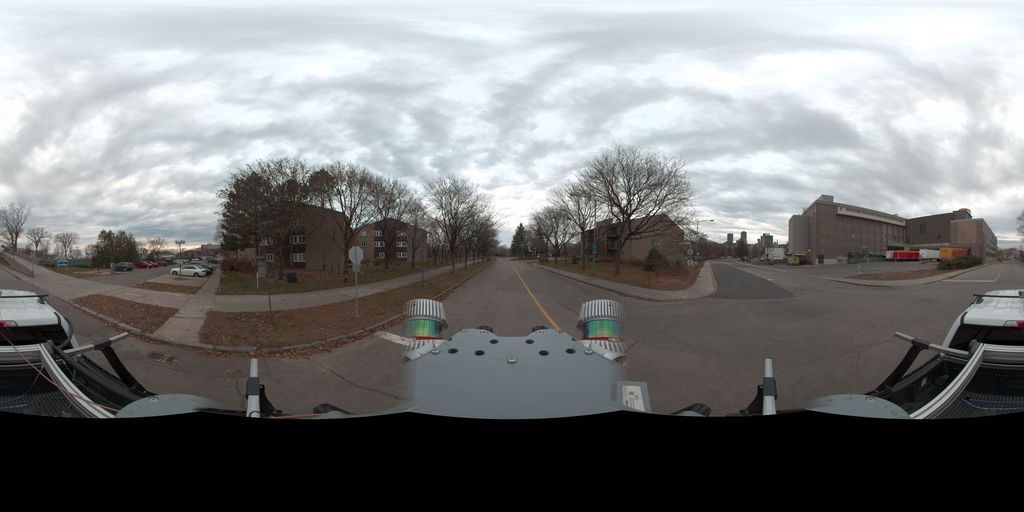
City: quebec_city